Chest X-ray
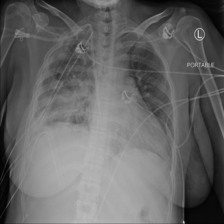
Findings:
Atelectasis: negative
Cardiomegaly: negative
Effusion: negative
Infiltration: positive
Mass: negative
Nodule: negative
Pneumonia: negative
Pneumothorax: negative
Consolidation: negative
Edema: negative
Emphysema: negative
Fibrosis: negative
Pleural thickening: negative
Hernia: negative